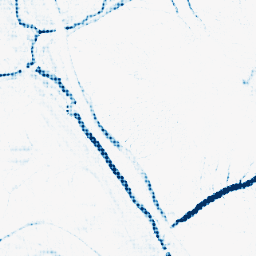
Category: morphological
Decomposition family: morphological_ellipse
Decomposition parameters: operation: closing
width: 10
height: 5
Upsampling method: sinc_blackman
Upsampling parameters: scale: 8
kernel_size: 8
Upsampling scale: 8